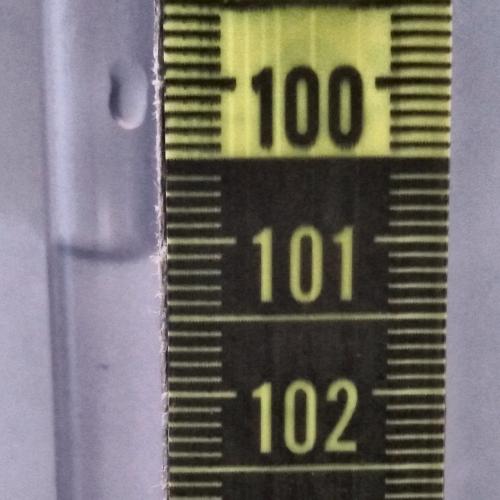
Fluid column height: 101.1 cm